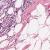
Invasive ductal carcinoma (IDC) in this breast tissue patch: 1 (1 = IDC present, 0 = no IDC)